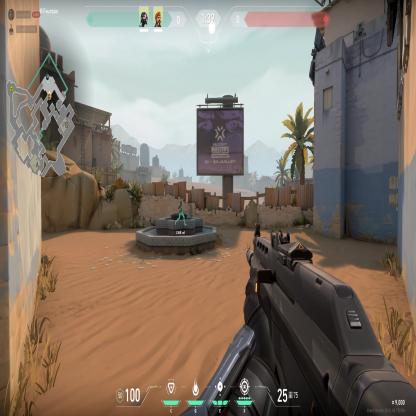
Label: teammate